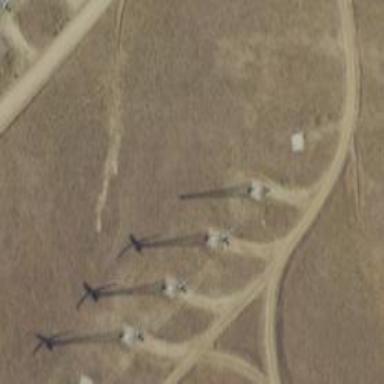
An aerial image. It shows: Wind power generator with wind turbines.